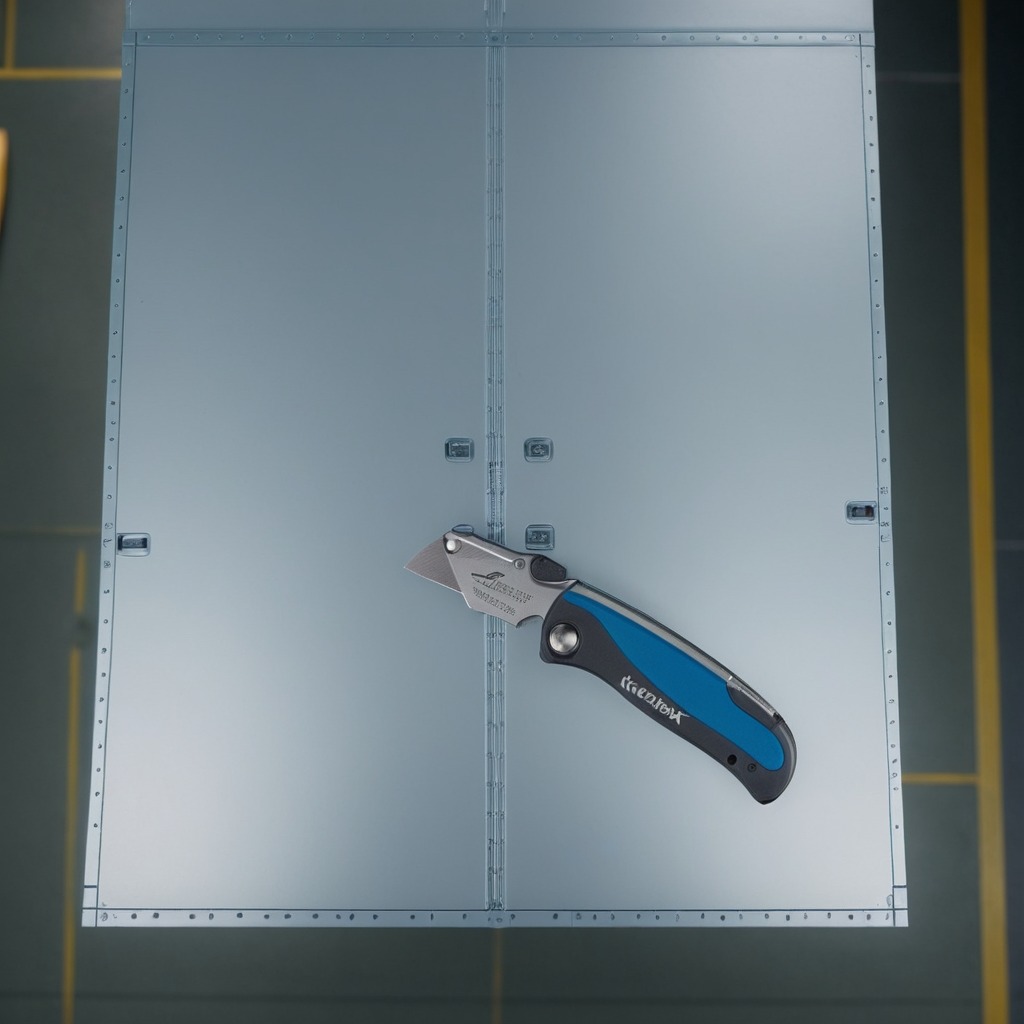
A utility knife lies on the toolbox surface in an airplane hangar workshop.